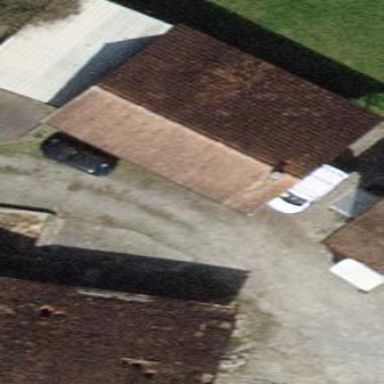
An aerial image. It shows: Rural barn.